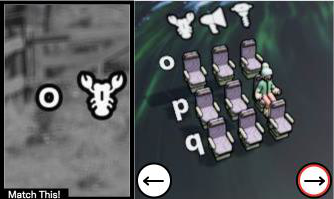
Task: seats
Answer: no